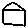
Label: house